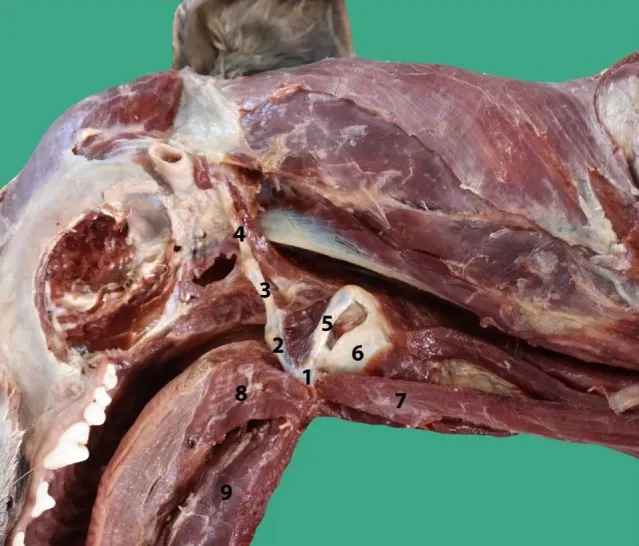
Anatomy of the hyoid bone in a canine cadaver (1-5), lateral aspect: (1) Basihyoid, (2) Ceratohyoid, (3) Epihyoid, (4) Stylohyoid, (5) Thyrohyoid, (6) Thyroid cartilage, (7) Sternohyoid muscle, (8) Hyoglossal muscle, and (9) Geniohyoid muscle.
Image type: pathology (h&e)